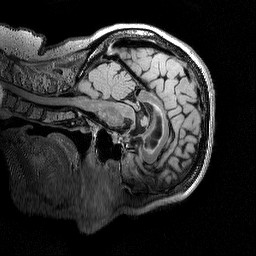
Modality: T2w
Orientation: sagittal
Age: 68
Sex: female
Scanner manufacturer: siemens
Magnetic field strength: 3 T
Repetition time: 5 s
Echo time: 0.386 s